Question: What is the Website shown?
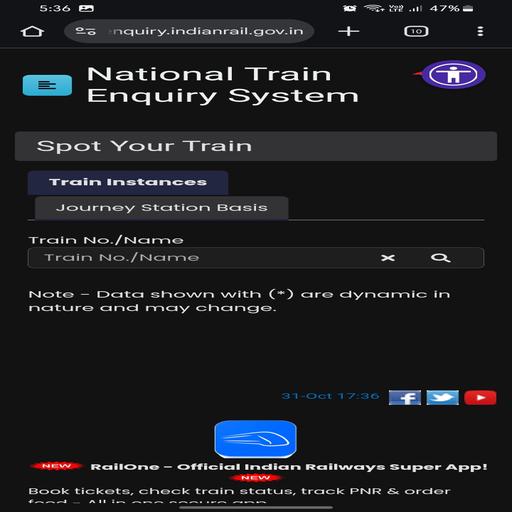
Answer: NTES Portal